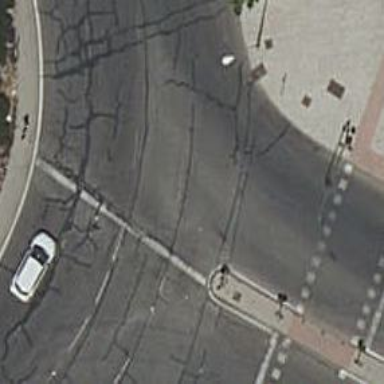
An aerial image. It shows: Secondary road made of asphalt leading to roundabout.